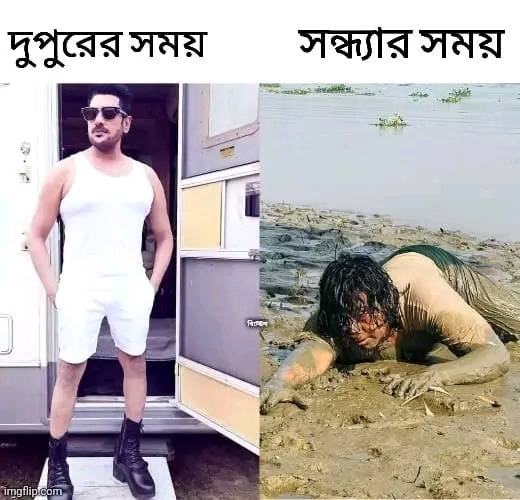
Text: দুপুরের সময় সন্ধ্যার সময়
Label: Non Hate